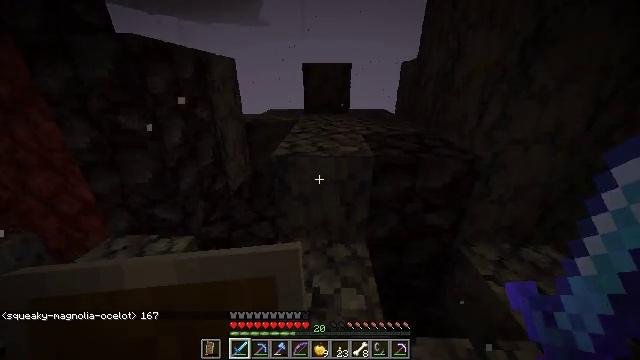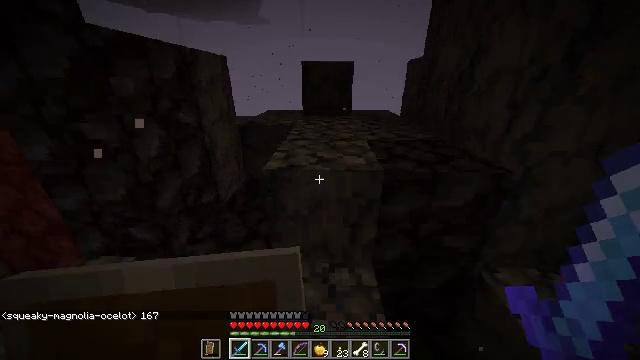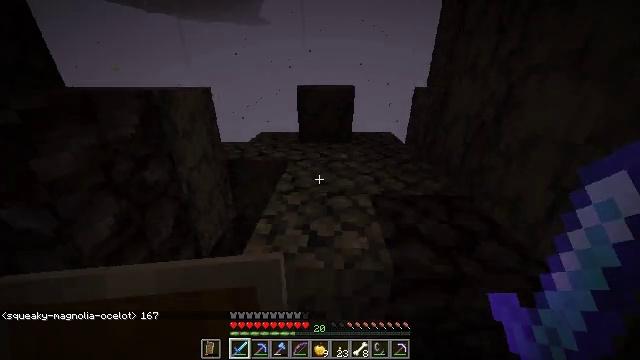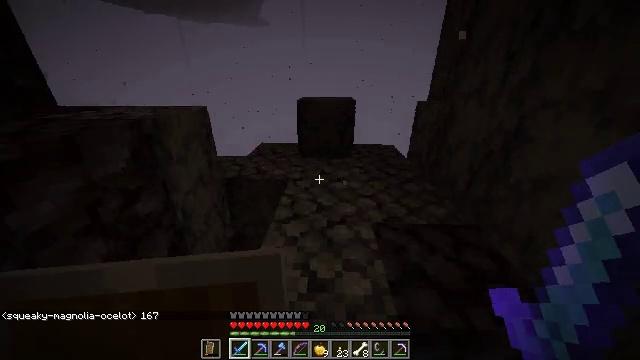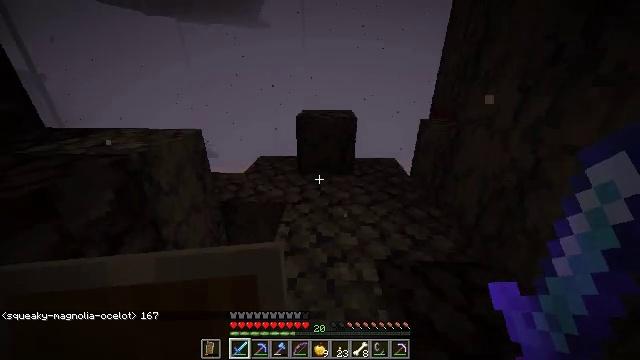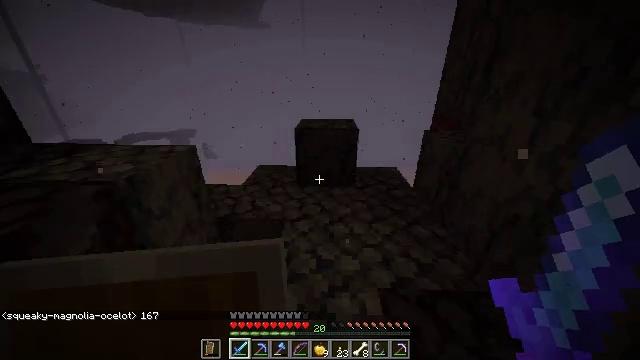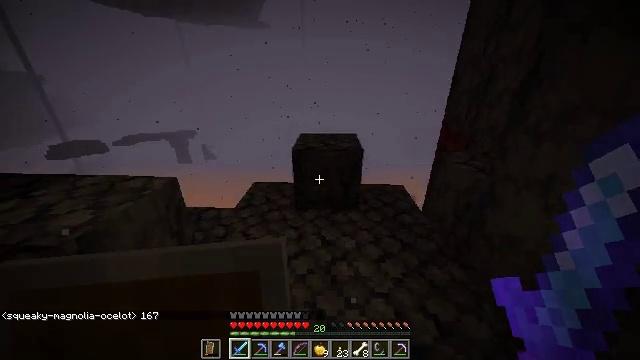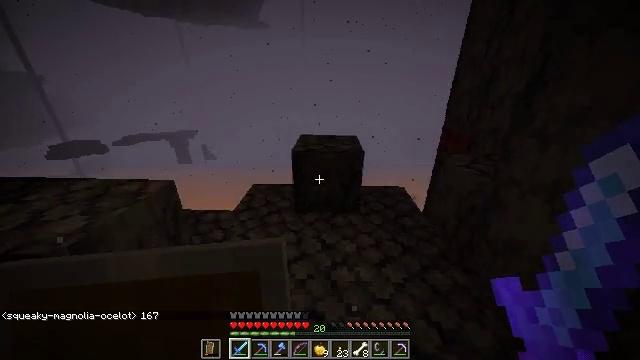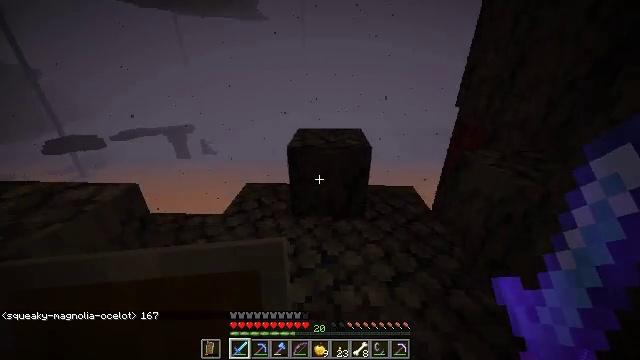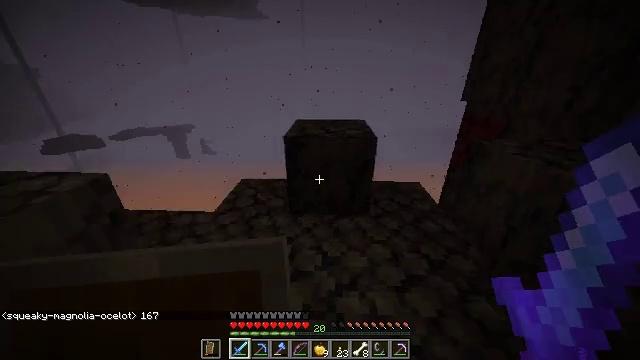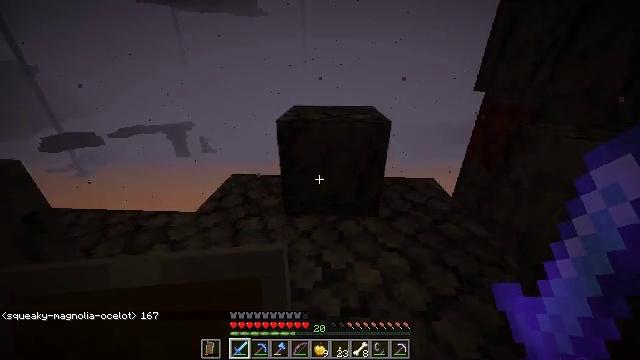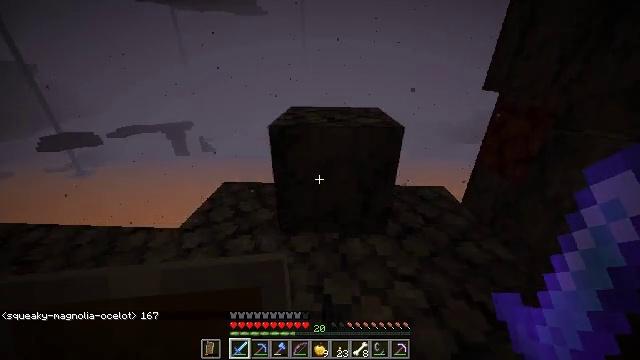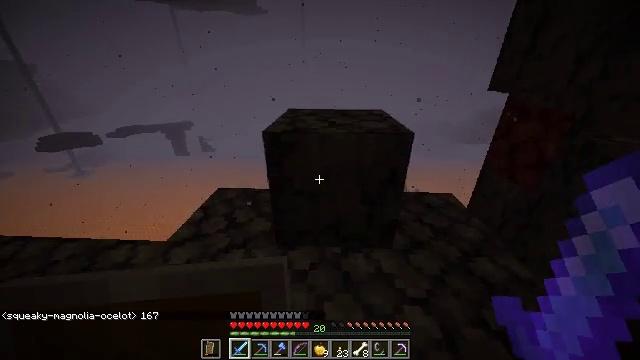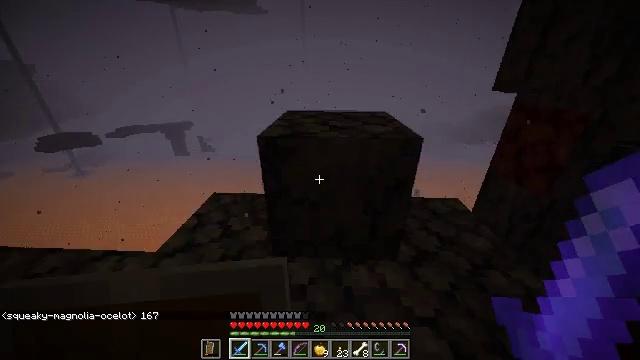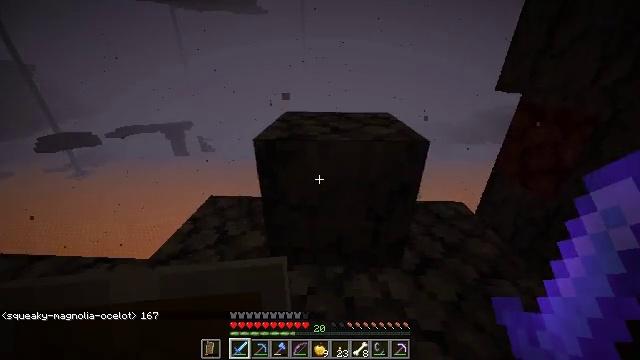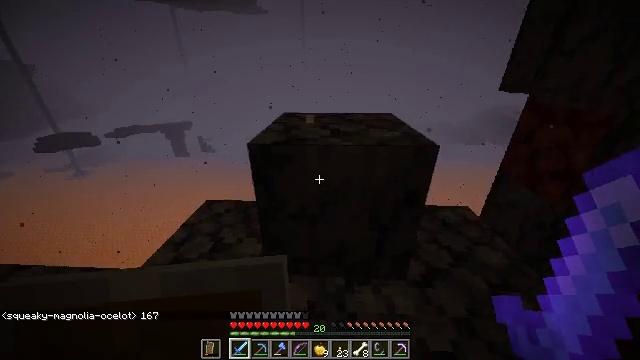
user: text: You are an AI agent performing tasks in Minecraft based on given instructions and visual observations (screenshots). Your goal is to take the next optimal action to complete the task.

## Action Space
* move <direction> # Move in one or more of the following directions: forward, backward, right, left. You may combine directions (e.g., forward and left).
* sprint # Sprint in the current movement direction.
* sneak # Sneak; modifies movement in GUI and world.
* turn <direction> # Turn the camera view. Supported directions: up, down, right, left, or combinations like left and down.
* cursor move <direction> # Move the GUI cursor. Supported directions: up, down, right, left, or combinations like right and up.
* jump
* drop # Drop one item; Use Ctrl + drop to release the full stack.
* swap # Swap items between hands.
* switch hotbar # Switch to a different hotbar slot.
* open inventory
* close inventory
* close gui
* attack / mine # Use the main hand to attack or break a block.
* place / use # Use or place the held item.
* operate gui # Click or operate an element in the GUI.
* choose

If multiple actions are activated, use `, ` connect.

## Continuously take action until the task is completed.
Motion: motion action
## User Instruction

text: Hunt the magma cube.
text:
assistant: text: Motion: move forward
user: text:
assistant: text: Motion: move forward, jump
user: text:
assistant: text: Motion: move forward, jump
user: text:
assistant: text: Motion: move forward
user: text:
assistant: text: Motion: move forward
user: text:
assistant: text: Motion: move forward
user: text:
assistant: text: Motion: move forward, sneak
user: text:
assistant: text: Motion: move forward, sneak, turn down
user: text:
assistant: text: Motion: move forward, sneak
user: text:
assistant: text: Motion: move forward, sneak
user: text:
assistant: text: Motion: move forward, sneak
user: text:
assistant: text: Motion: move forward, sneak
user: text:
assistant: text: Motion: move forward, sneak
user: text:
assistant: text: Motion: move forward, sneak
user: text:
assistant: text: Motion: move forward, sneak
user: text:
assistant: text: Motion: move forward, sneak
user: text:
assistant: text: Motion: move forward, sneak, turn left
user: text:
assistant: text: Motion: move forward, sneak, turn left and down
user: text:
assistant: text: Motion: move forward, sneak, turn left
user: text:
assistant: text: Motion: move forward, sneak
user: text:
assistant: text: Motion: move forward, sneak
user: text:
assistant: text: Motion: move forward, sneak, turn right
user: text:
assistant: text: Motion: move forward, sneak
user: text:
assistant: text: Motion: move forward, sneak
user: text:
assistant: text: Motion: move forward, sneak
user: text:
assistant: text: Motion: move forward, sneak, turn right
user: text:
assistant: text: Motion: move forward, sneak, turn right
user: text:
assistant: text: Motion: sneak
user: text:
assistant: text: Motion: sneak, turn left and up
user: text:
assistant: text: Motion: sneak, turn left and up